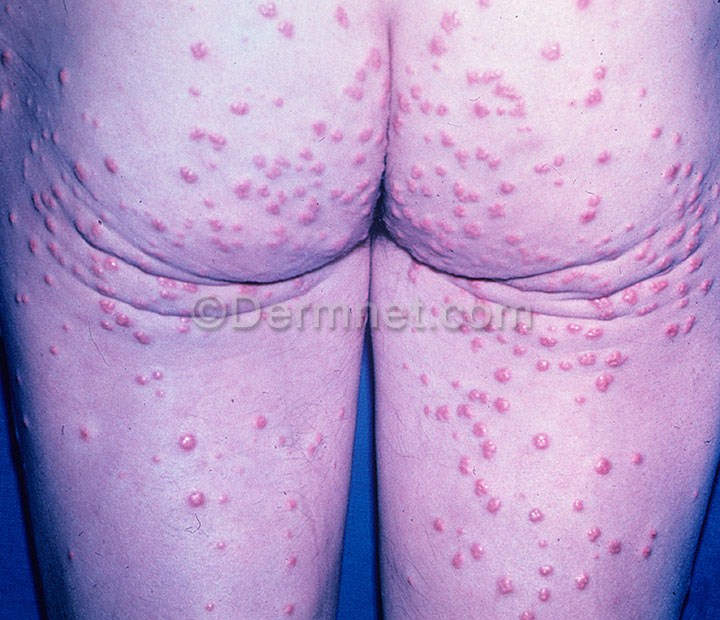
Disease: Systemic Disease